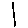
Label: line